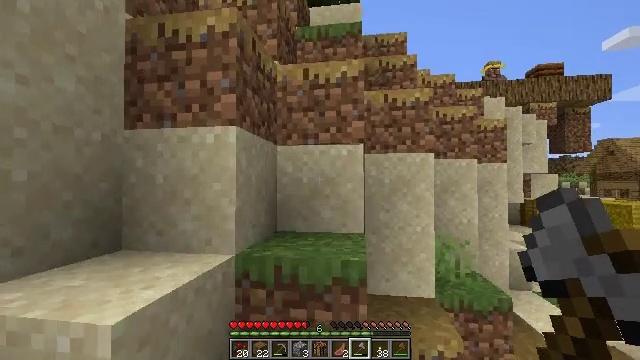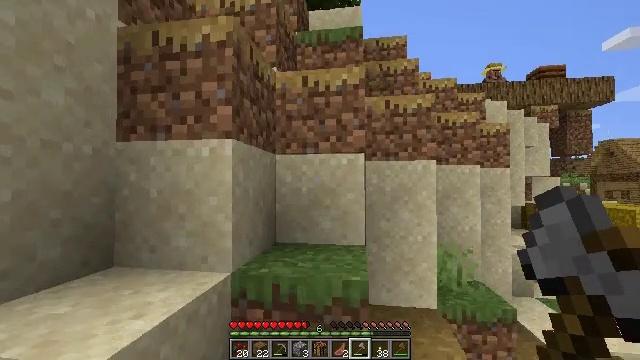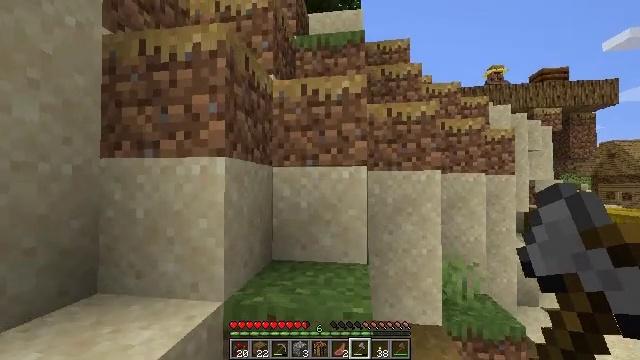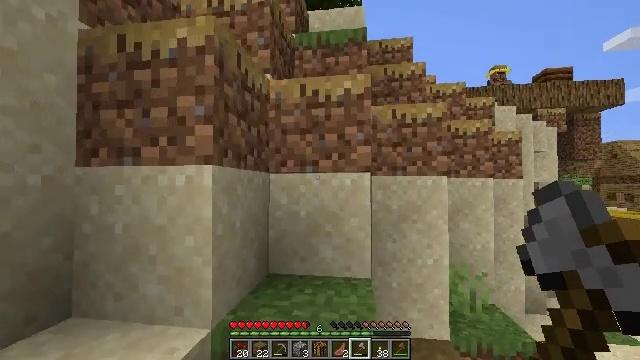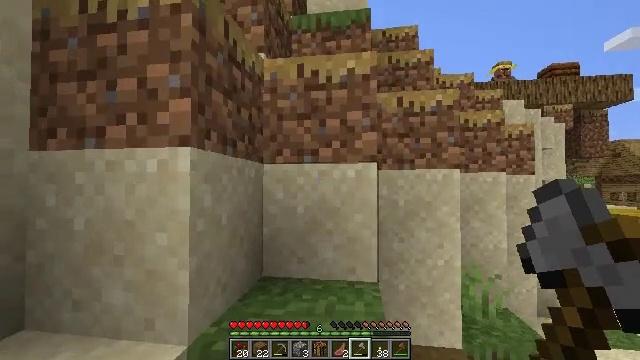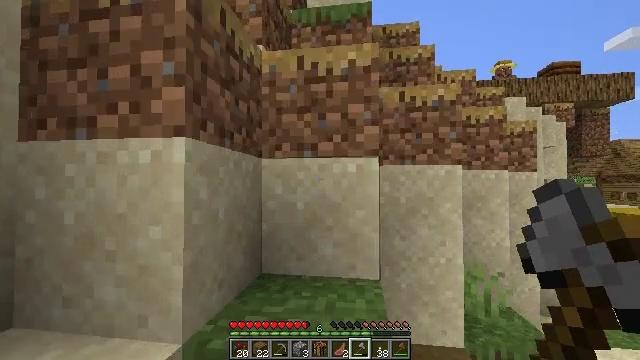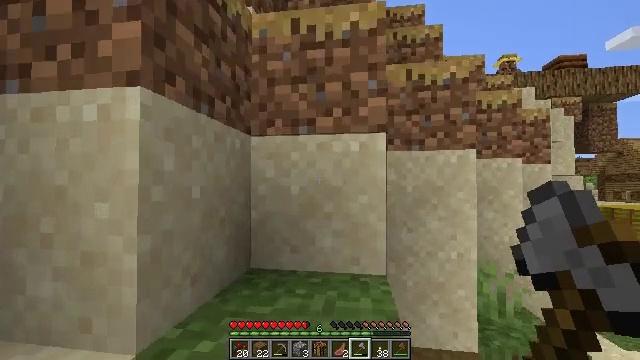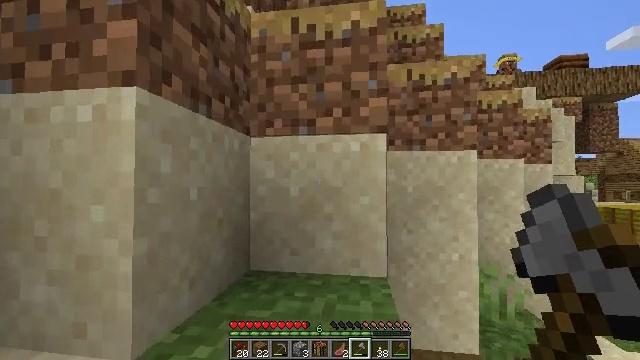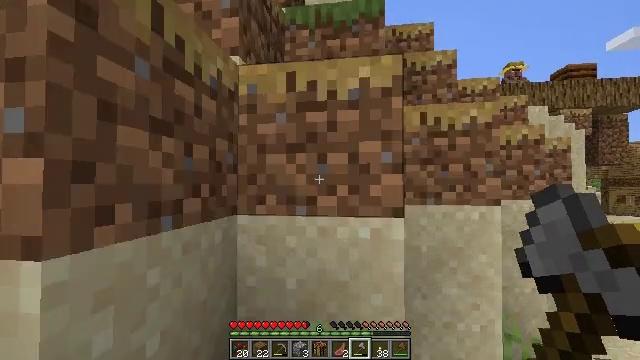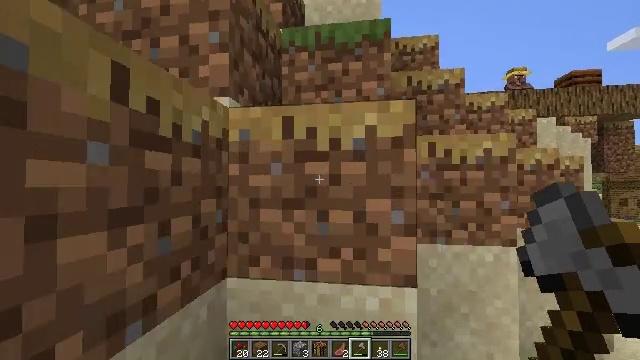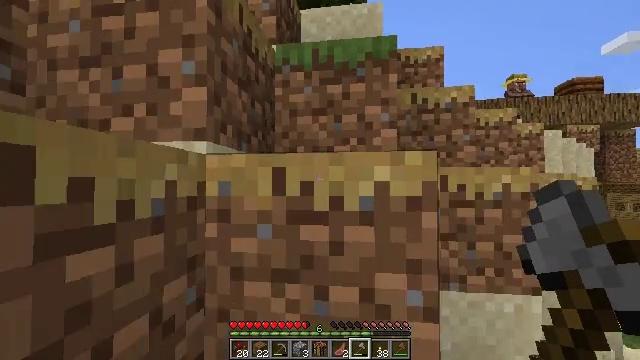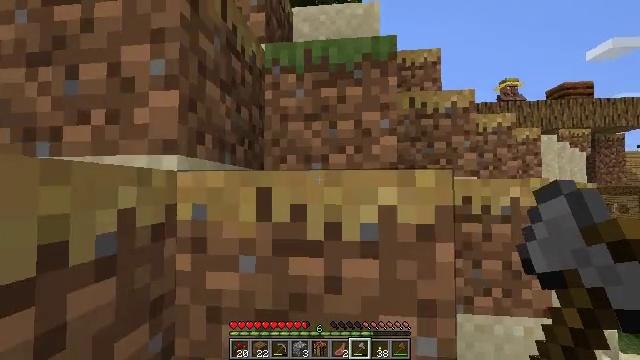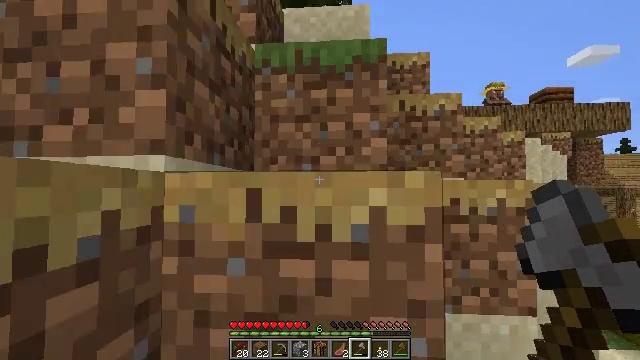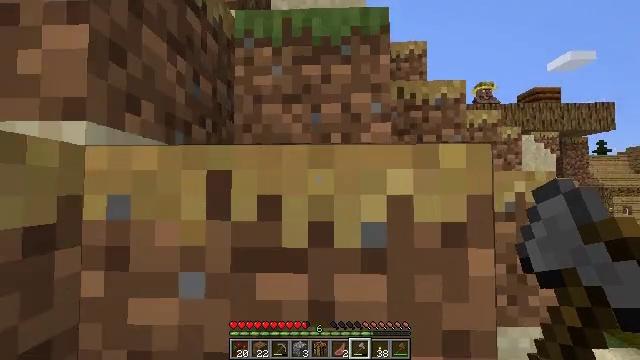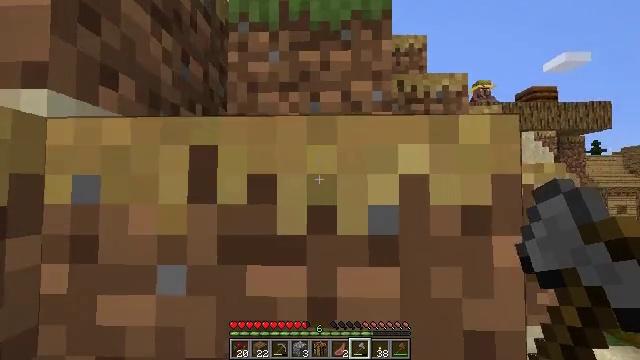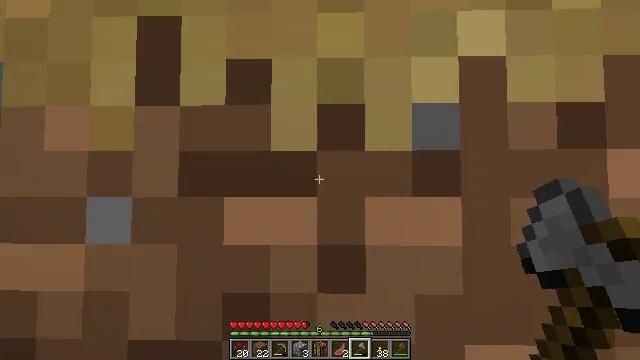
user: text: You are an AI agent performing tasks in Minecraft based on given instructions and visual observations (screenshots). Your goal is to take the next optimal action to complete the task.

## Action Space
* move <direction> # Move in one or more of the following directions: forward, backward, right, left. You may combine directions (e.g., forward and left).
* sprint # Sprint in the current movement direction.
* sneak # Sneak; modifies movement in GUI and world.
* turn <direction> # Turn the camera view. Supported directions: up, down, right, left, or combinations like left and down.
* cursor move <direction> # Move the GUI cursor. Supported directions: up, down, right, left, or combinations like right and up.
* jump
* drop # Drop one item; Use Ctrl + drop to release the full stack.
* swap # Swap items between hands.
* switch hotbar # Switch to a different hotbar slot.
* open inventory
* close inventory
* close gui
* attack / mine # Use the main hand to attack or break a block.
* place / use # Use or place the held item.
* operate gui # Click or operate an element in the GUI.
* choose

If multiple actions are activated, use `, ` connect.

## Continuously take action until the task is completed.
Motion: motion action
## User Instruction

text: Dig the grass path to transform it.
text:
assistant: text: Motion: move forward, jump
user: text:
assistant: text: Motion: move forward
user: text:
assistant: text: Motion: move forward
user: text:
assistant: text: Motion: move forward
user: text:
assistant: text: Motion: move forward
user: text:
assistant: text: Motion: move forward, jump
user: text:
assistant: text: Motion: move forward, jump
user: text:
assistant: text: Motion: move forward, jump
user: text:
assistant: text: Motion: move forward, jump
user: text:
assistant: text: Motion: move forward
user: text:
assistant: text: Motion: move forward, turn right
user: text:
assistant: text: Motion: move forward, turn right
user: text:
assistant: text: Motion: move forward, turn right
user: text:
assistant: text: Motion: move forward
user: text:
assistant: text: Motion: move forward
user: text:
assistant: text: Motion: move forward
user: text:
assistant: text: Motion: move forward
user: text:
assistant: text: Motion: move forward
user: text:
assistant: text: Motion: move forward, turn down
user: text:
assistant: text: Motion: turn down
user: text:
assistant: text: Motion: turn right and down
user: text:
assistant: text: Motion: turn right, attack / mine
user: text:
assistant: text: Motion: attack / mine
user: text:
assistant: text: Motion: attack / mine
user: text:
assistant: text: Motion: attack / mine
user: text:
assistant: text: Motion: attack / mine
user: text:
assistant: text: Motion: attack / mine
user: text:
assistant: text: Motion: attack / mine
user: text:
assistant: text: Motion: attack / mine
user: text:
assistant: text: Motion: attack / mine